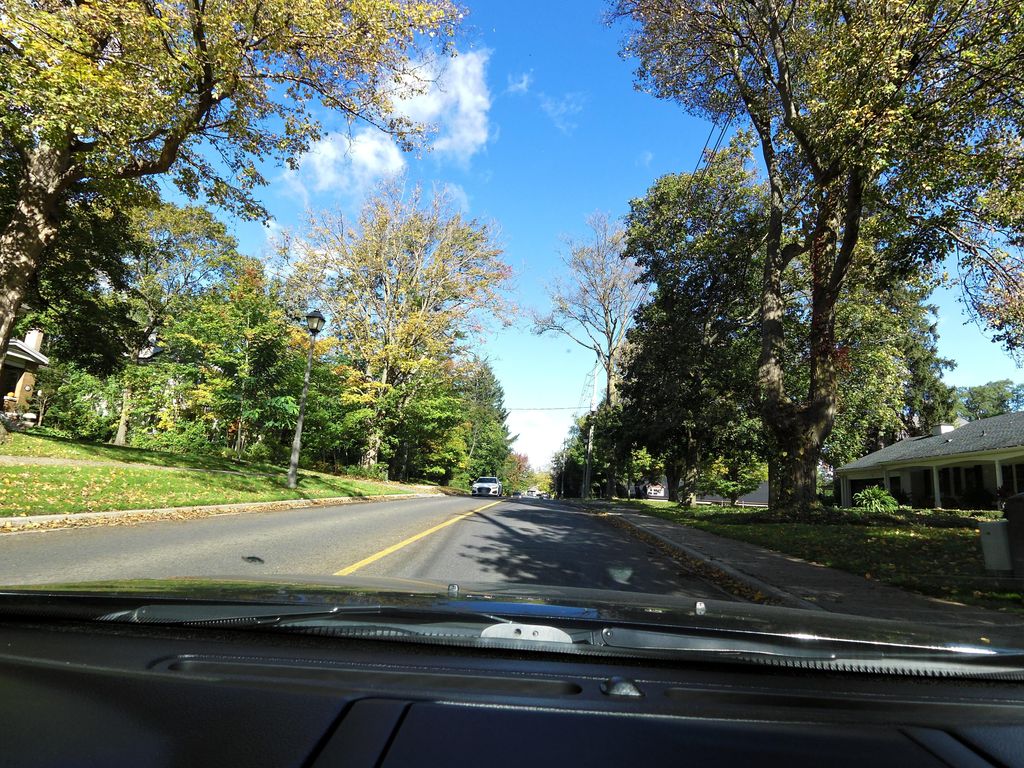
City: hamilton